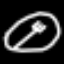
Label: fork